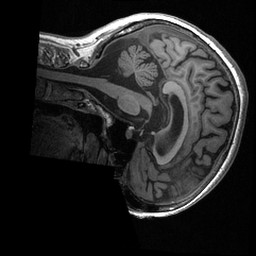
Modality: T1w
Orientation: sagittal
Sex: female
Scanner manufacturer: ge
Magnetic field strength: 3 T
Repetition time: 0.0064 s
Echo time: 0.00281 s